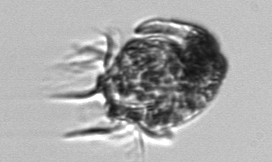
Label: Strombidium_morphotype1